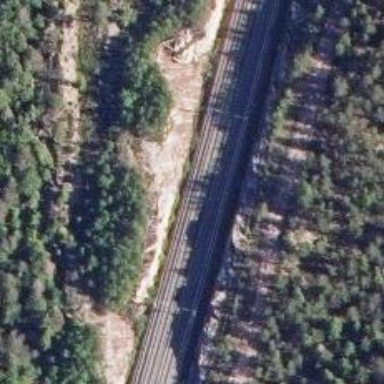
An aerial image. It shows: Continuous rail railway with electrified contact line.